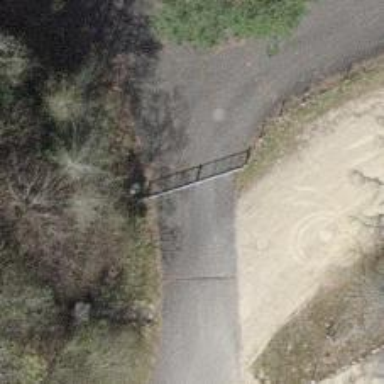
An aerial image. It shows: Gate.